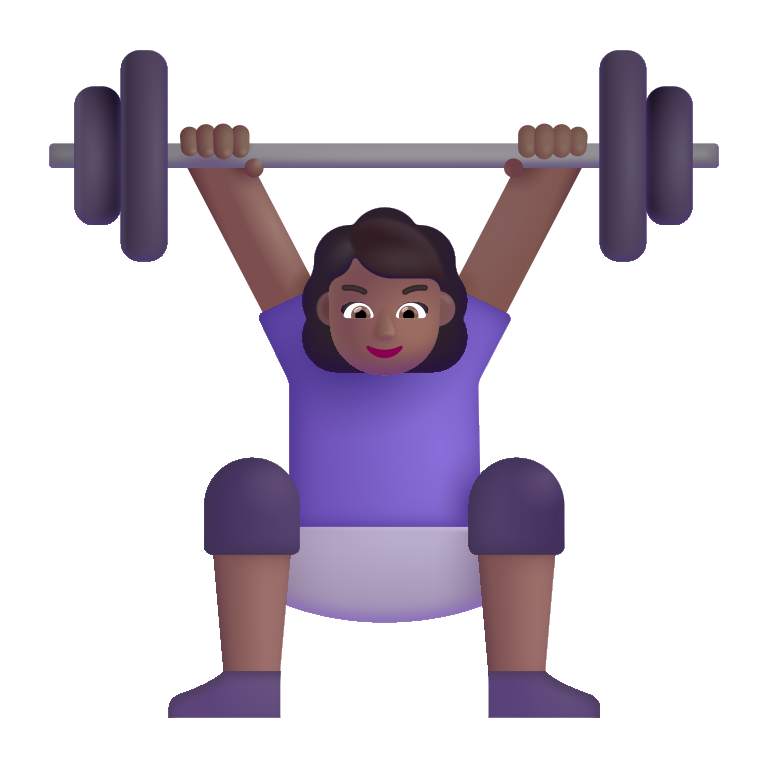
woman lifting weights color  dark